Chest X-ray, AP view. Patient: 51 years old, sex M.
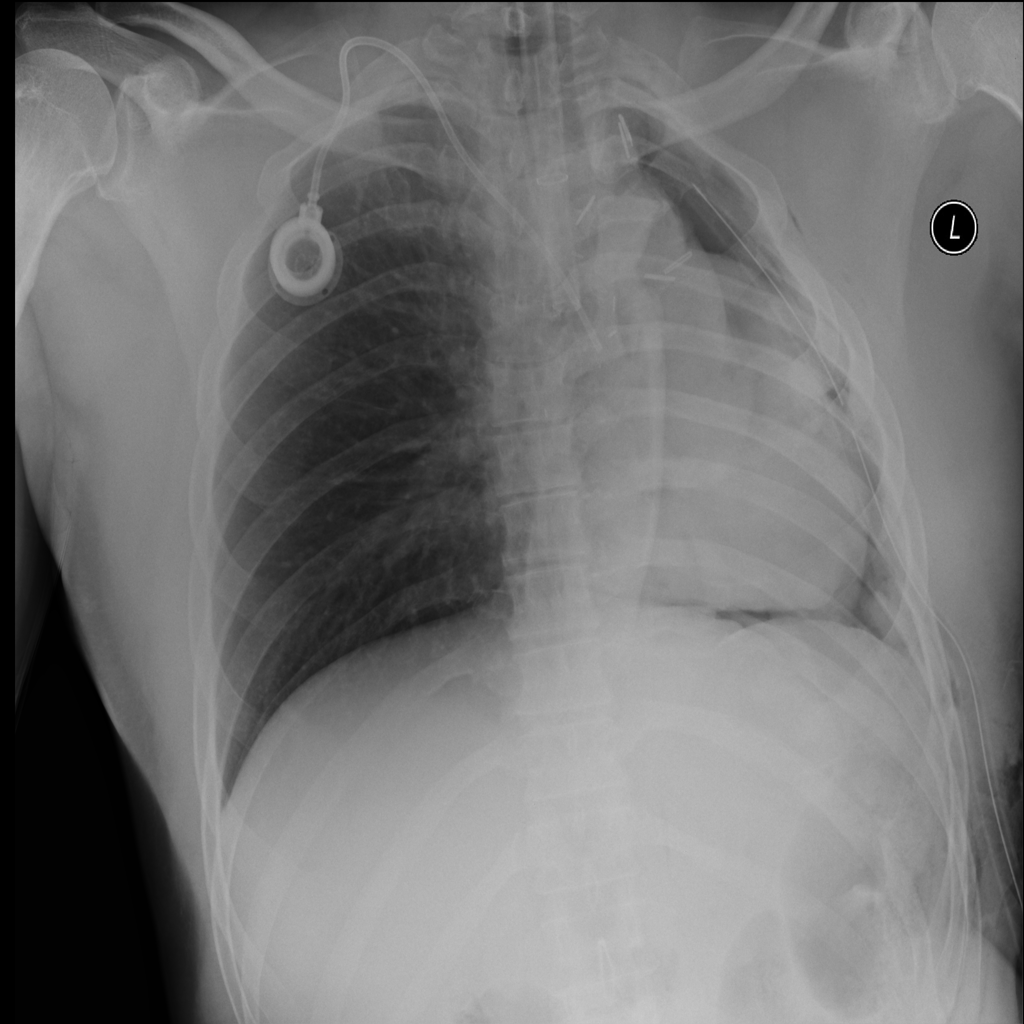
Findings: No Finding